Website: home-depot
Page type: review-order
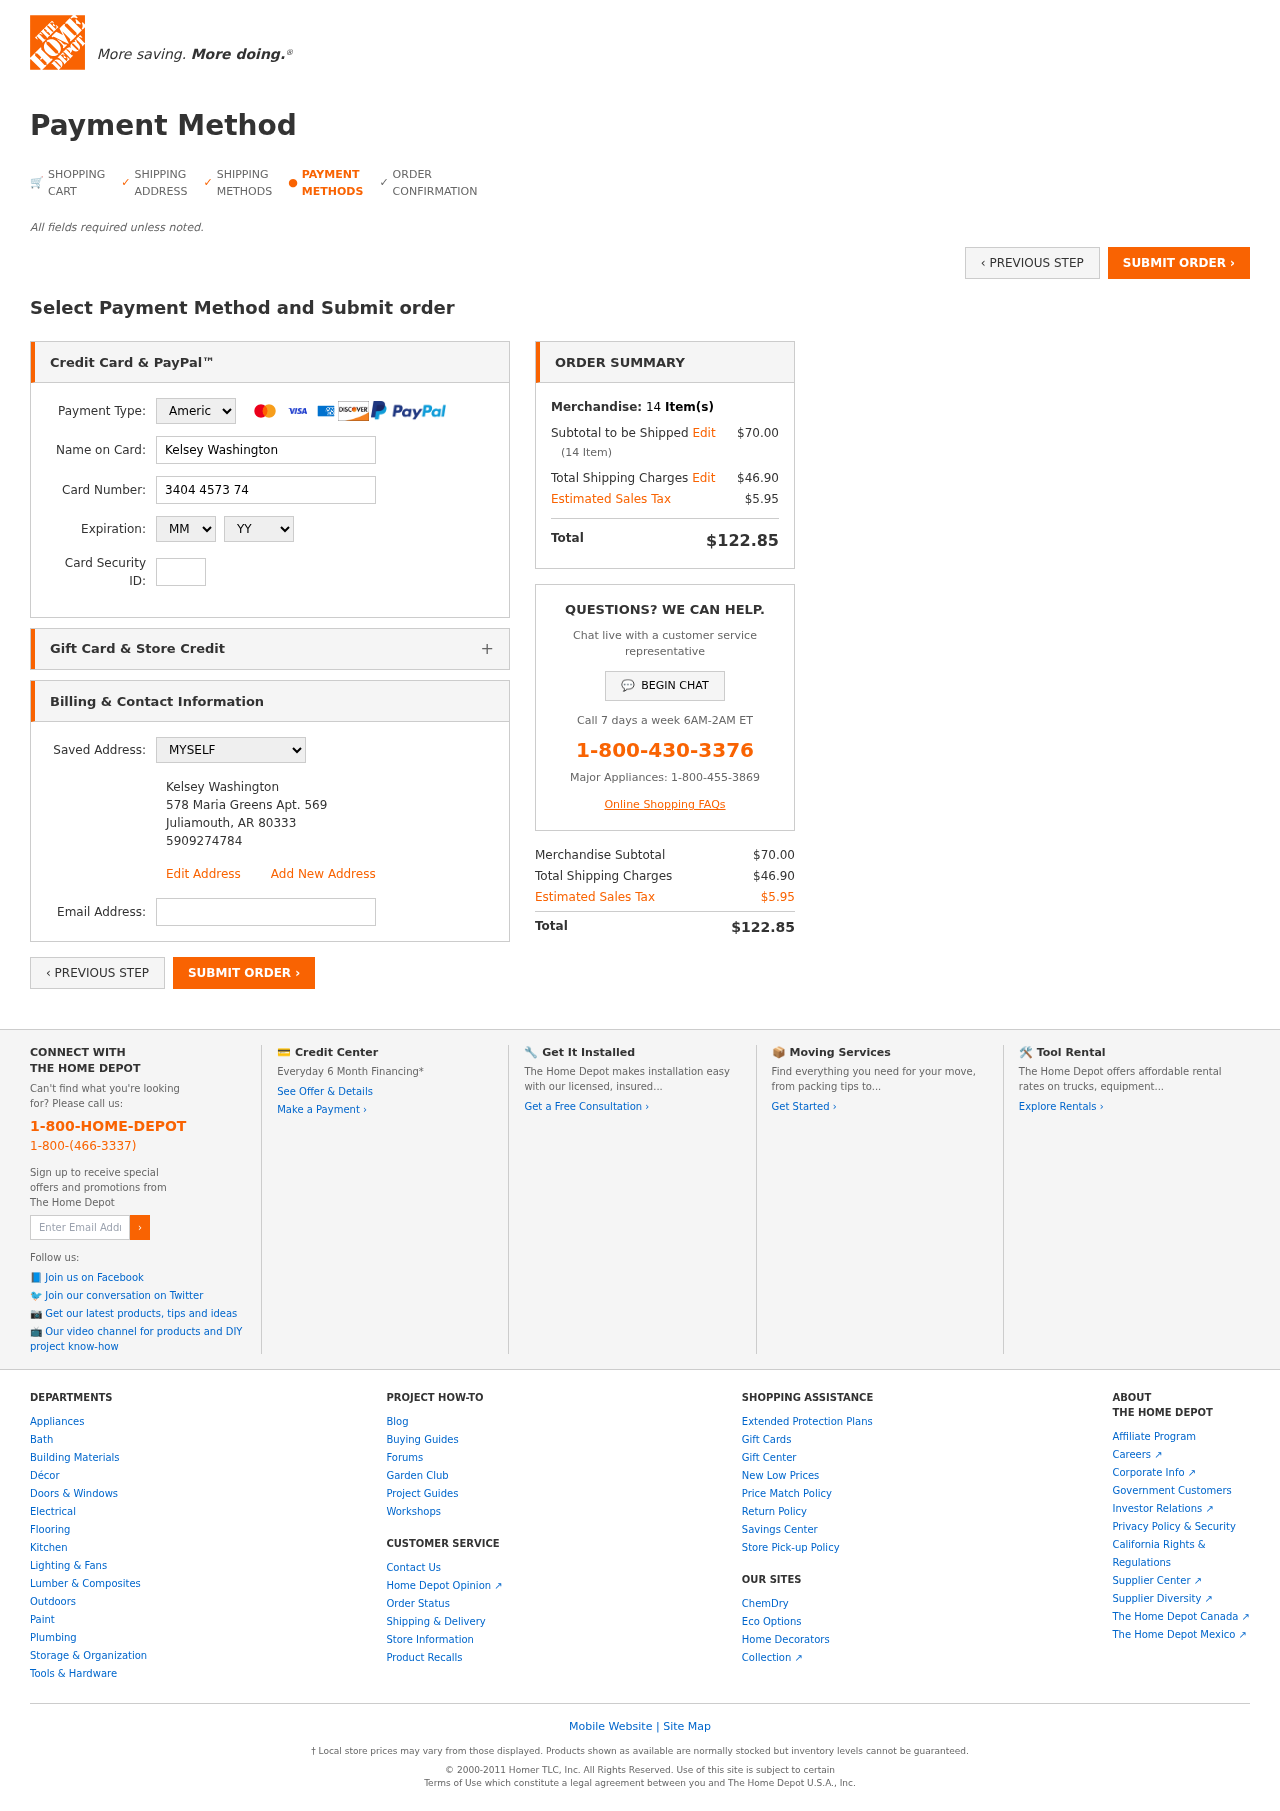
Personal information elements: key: PII_CARD_CVV
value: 2435
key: PII_CARD_EXPIRY_MONTH
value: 06
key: PII_CARD_EXPIRY_YEAR
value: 26
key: PII_CARD_NUMBER
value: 3404 4573 7499 109
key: PII_CARD_TYPE
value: American Express
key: PII_EMAIL
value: kelseywashington@yahoo.com
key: PII_FULLNAME
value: Kelsey Washington
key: PII_FULLNAME2
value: Kelsey Washington
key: PII_STREET2
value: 578 Maria Greens Apt. 569
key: PII_CITY2
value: Juliamouth
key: PII_STATE_ABBR2
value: AR
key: PII_POSTCODE2
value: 80333
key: PII_PHONE2
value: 5909274784
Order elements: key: ORDER_NUM_ITEMS
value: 14
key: ORDER_SUBTOTAL
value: $70.00
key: ORDER_NUM_ITEMS2
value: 14
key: ORDER_SHIPPING_COST
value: $46.90
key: ORDER_TAX
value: $5.95
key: ORDER_TOTAL
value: $122.85
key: ORDER_SUBTOTAL2
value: $70.00
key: ORDER_SHIPPING_COST2
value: $46.90
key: ORDER_TAX2
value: $5.95
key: ORDER_TOTAL2
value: $122.85